Question:
In the above table there is a command "CLR" with Description(hex) "OC"
When I write that command to serial port I write "'port.Write(new byte[]{ 0x0C } )' "
and that works.
But I don't really understand how to write other commands in this list to serial port
for example 'ESC DC1' command , 'ESC Q A...........CR' command
Can someone please give me a bit of a explanation about these Code descriptions ?
and how should I format them when I write to serial port ?
Please help me, I appreciate your help very much. :) Please be so kind enough to help me.
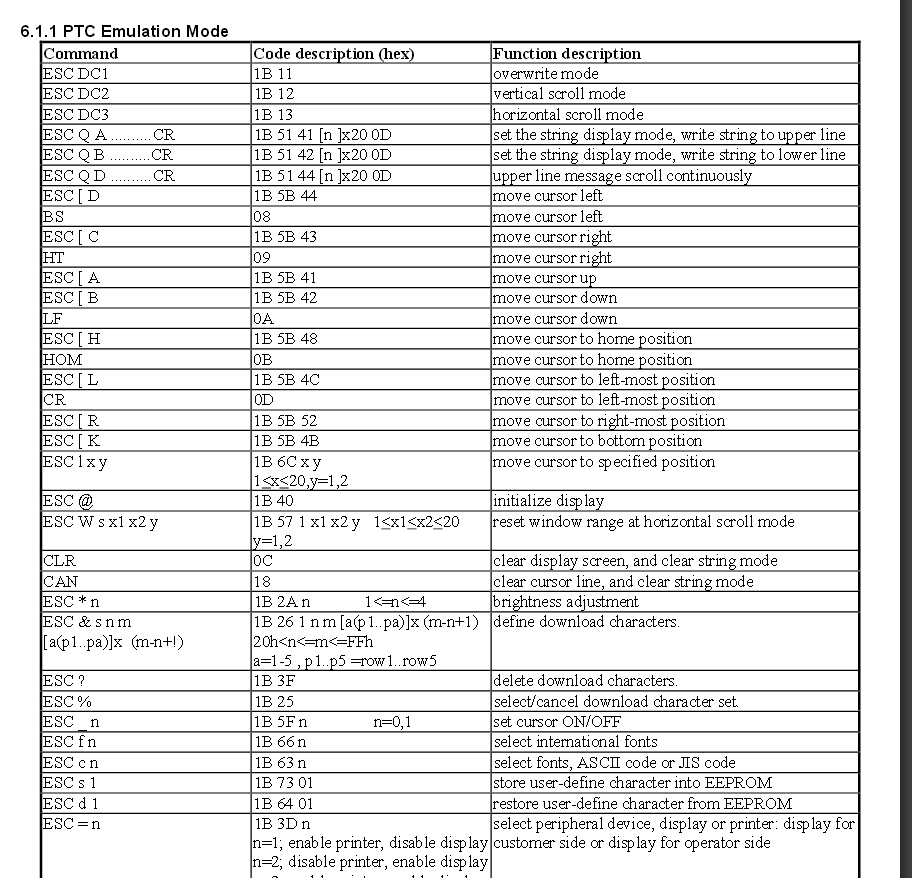
Answer: Have you tried just doing the same thing for the other commands as you did for the CLR command? E.g. for ESC DC1:
> port.Write(new byte[]{ 0x1B, 0x11 } );
Or for your other command:
> port.Write(new byte[]{ 0x1B, 0x51, 0x41 } );//Then write the 20 bytes that you want in your line,and then...port.Write(new byte[]{ 0xD } );